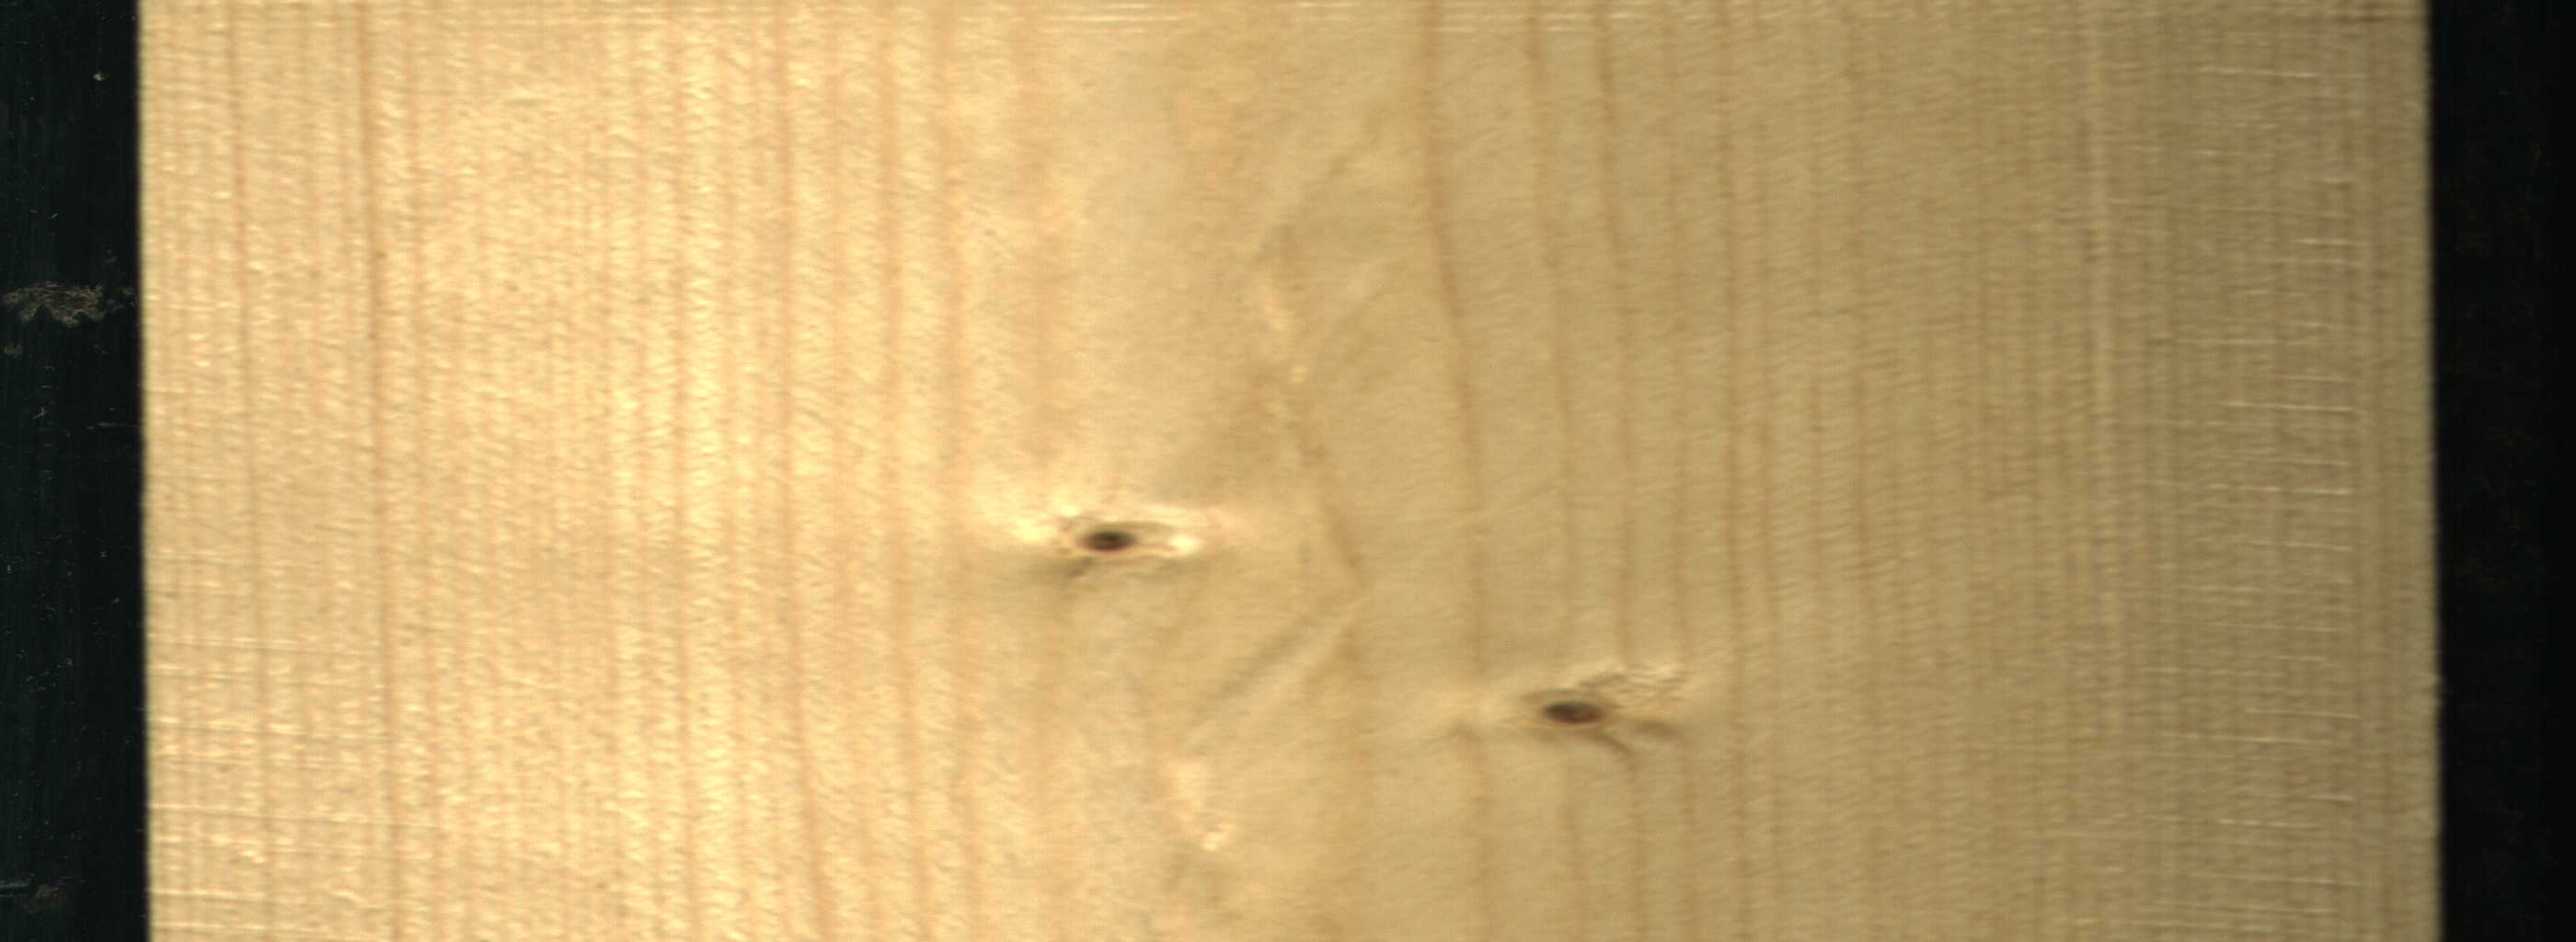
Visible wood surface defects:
Live_Knot
Live_Knot